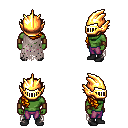
a pixel art fantasy rpg character, male body template, orc, green skin, gray tattered cape, magenta pants, dark blonde right-swept hairstyle, gold helm, leather bracers, black shoes, four views (front, back, left, right), 2x2 character sprite sheet, small pixel art, hard edges, no anti-aliasing